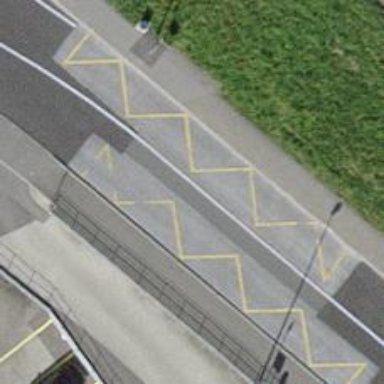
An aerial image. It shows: Public transport stop position.